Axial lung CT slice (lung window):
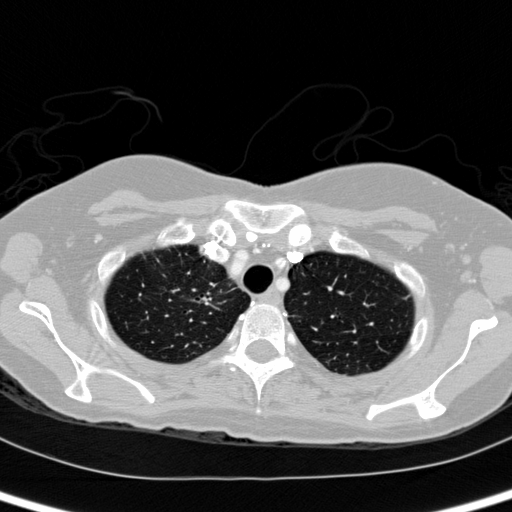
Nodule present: no